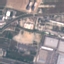
Label: Industrial